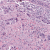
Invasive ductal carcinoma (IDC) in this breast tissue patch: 1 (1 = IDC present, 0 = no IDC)